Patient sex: F
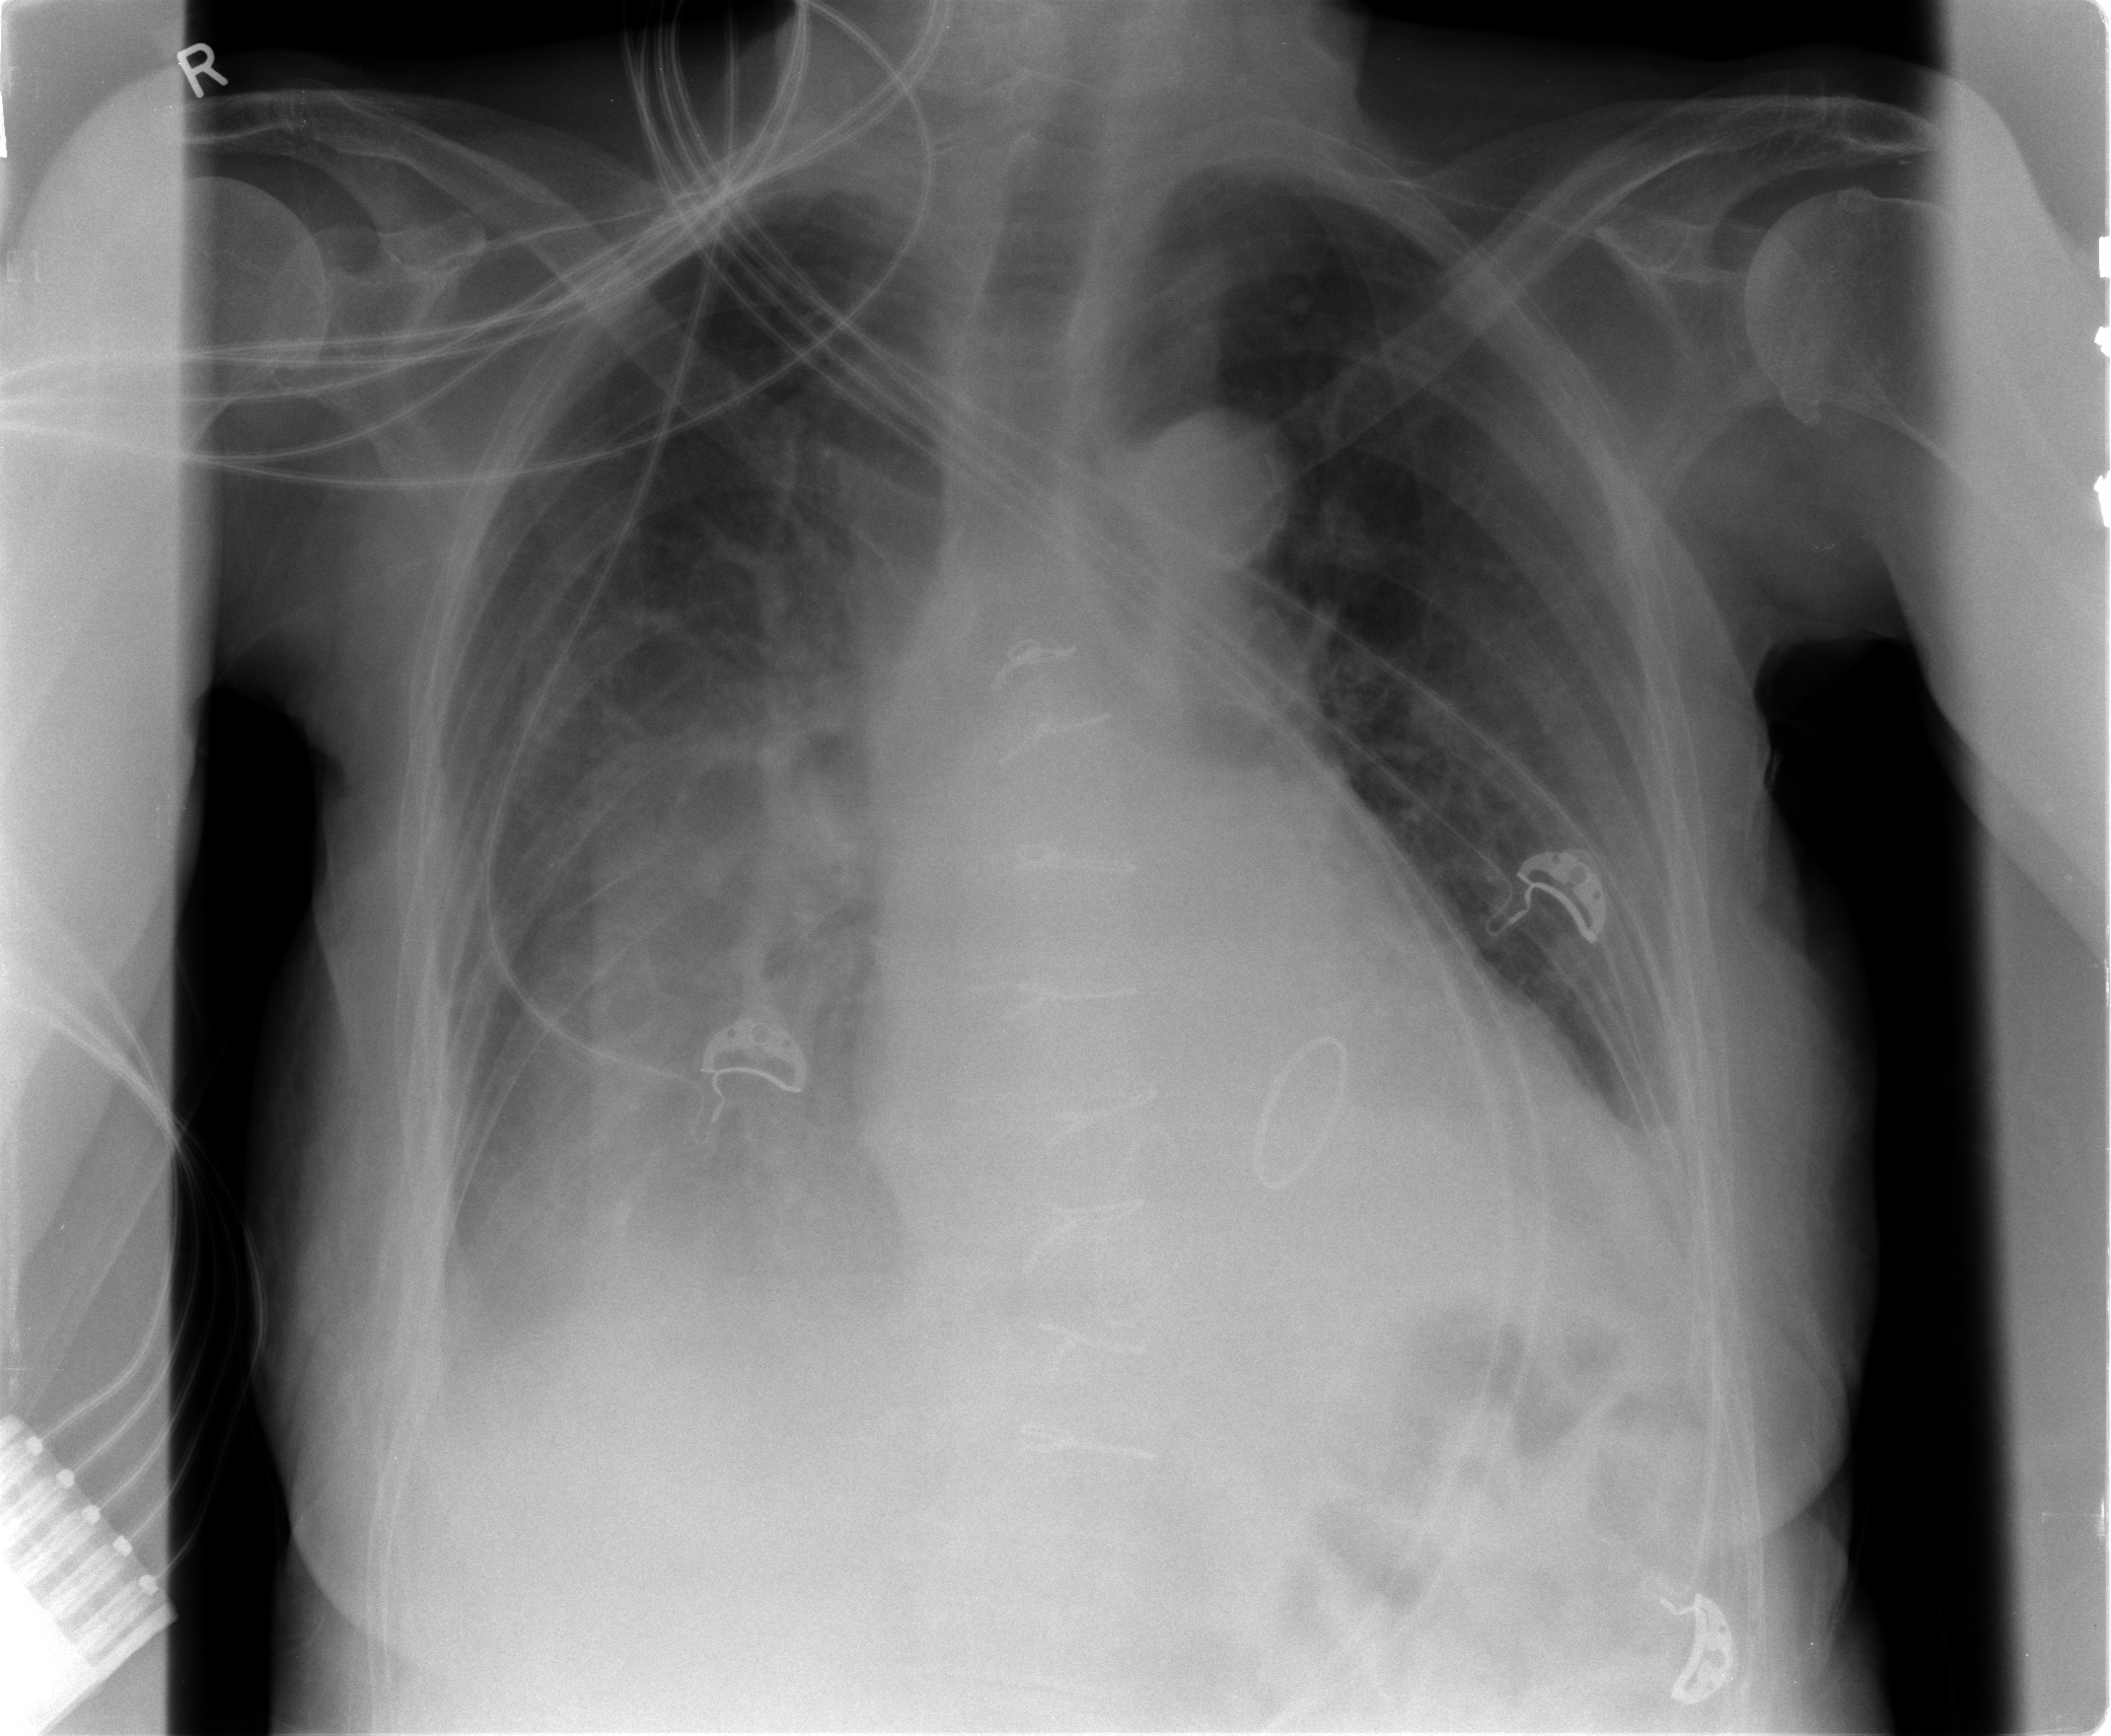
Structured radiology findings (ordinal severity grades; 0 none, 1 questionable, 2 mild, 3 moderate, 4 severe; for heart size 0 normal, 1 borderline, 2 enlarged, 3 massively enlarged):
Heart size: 2
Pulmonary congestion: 0
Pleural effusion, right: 2
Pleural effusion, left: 1
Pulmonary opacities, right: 0
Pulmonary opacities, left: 0
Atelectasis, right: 2
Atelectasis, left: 1